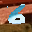
Label: 6